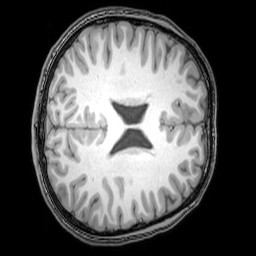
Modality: T1w
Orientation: axial
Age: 23
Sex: male
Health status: healthy
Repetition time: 0.081 s
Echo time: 0.037 s